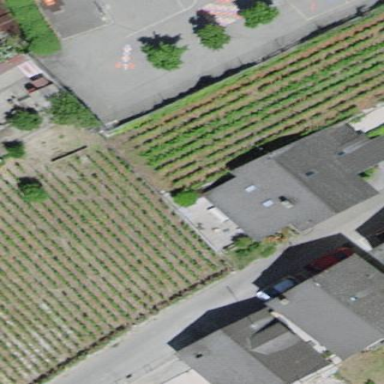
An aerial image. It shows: Vineyard where grapes are grown.